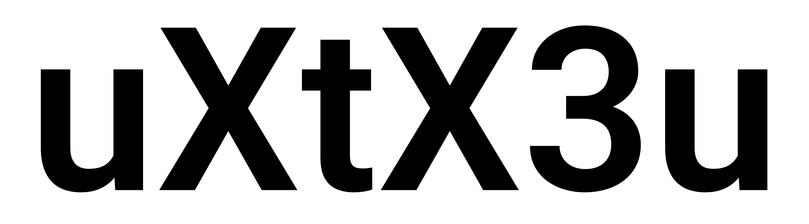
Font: Roboto_SemiBold